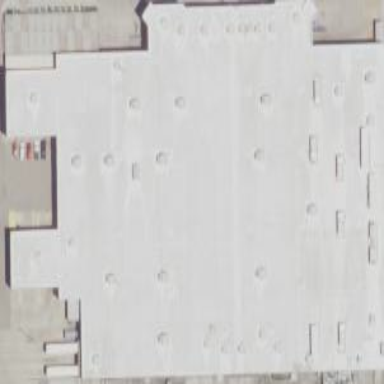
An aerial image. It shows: Supermarket building.